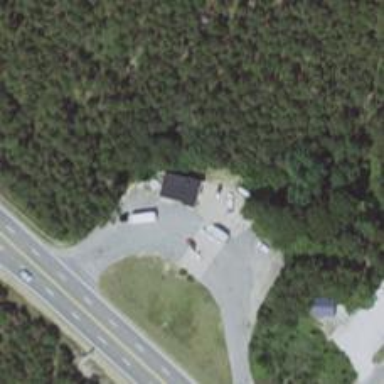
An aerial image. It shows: Convenience shop.